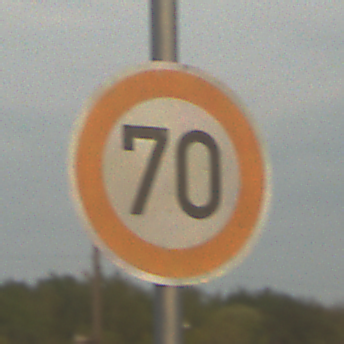
Verkehrszeichen: Geschwindigkeit70
Umgebung: Outdoor, Suburban
Tageszeit: SunriseSunset
Wetter: PartlyCloudy
Licht: Natural
Jahreszeit: NotSpecified
Kontrast: MediumContrast